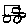
Label: car